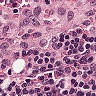
Metastatic tissue present: no